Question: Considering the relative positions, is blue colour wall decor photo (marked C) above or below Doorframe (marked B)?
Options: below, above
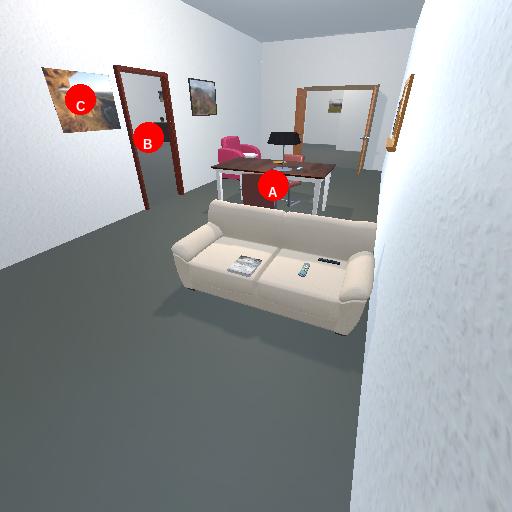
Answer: below